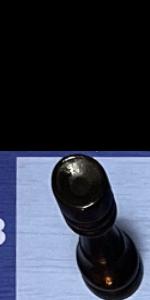
Label: Rook_Black